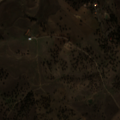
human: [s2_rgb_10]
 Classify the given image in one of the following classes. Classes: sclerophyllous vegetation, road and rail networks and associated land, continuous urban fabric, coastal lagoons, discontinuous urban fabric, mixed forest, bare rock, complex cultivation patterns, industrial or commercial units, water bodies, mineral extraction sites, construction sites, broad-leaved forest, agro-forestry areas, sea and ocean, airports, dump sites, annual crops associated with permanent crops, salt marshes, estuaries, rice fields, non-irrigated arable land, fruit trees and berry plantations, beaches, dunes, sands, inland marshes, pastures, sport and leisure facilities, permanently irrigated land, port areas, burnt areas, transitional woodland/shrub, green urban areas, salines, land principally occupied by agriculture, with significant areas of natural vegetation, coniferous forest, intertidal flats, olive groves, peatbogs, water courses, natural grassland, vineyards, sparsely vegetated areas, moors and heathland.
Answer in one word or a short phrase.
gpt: non-irrigated arable land, pastures, agro-forestry areas, water bodies